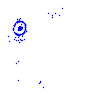
Particle: electron